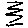
Label: zigzag